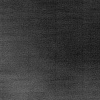
Atmospheric dust classification: dusty